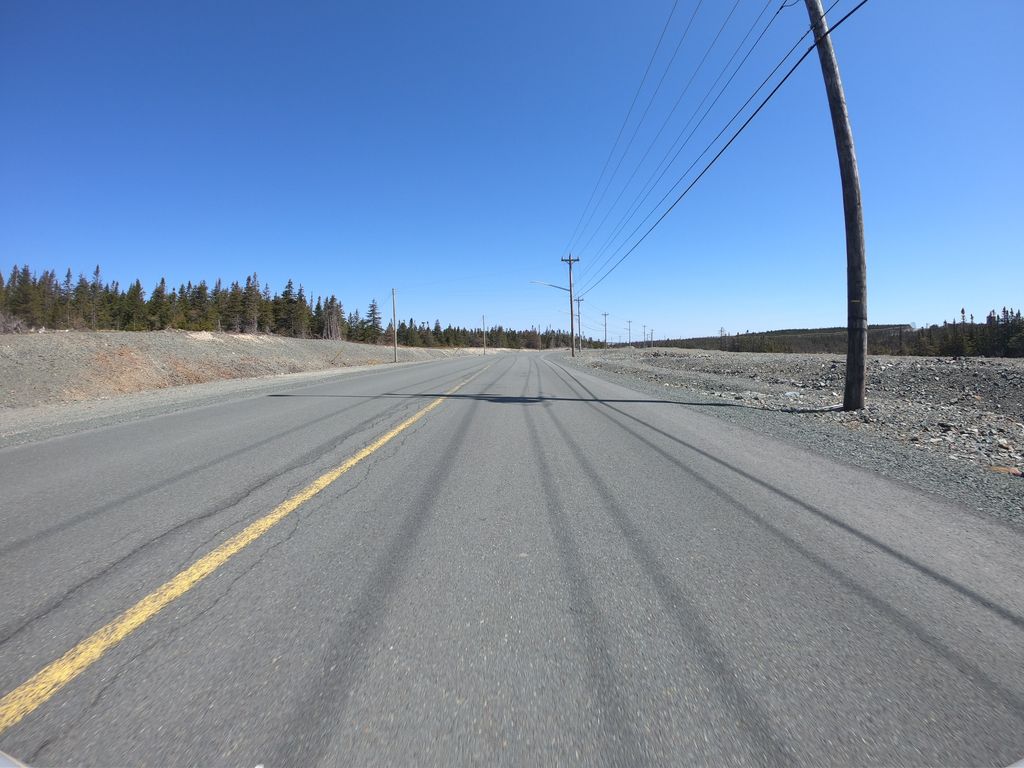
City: st_johns